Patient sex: M
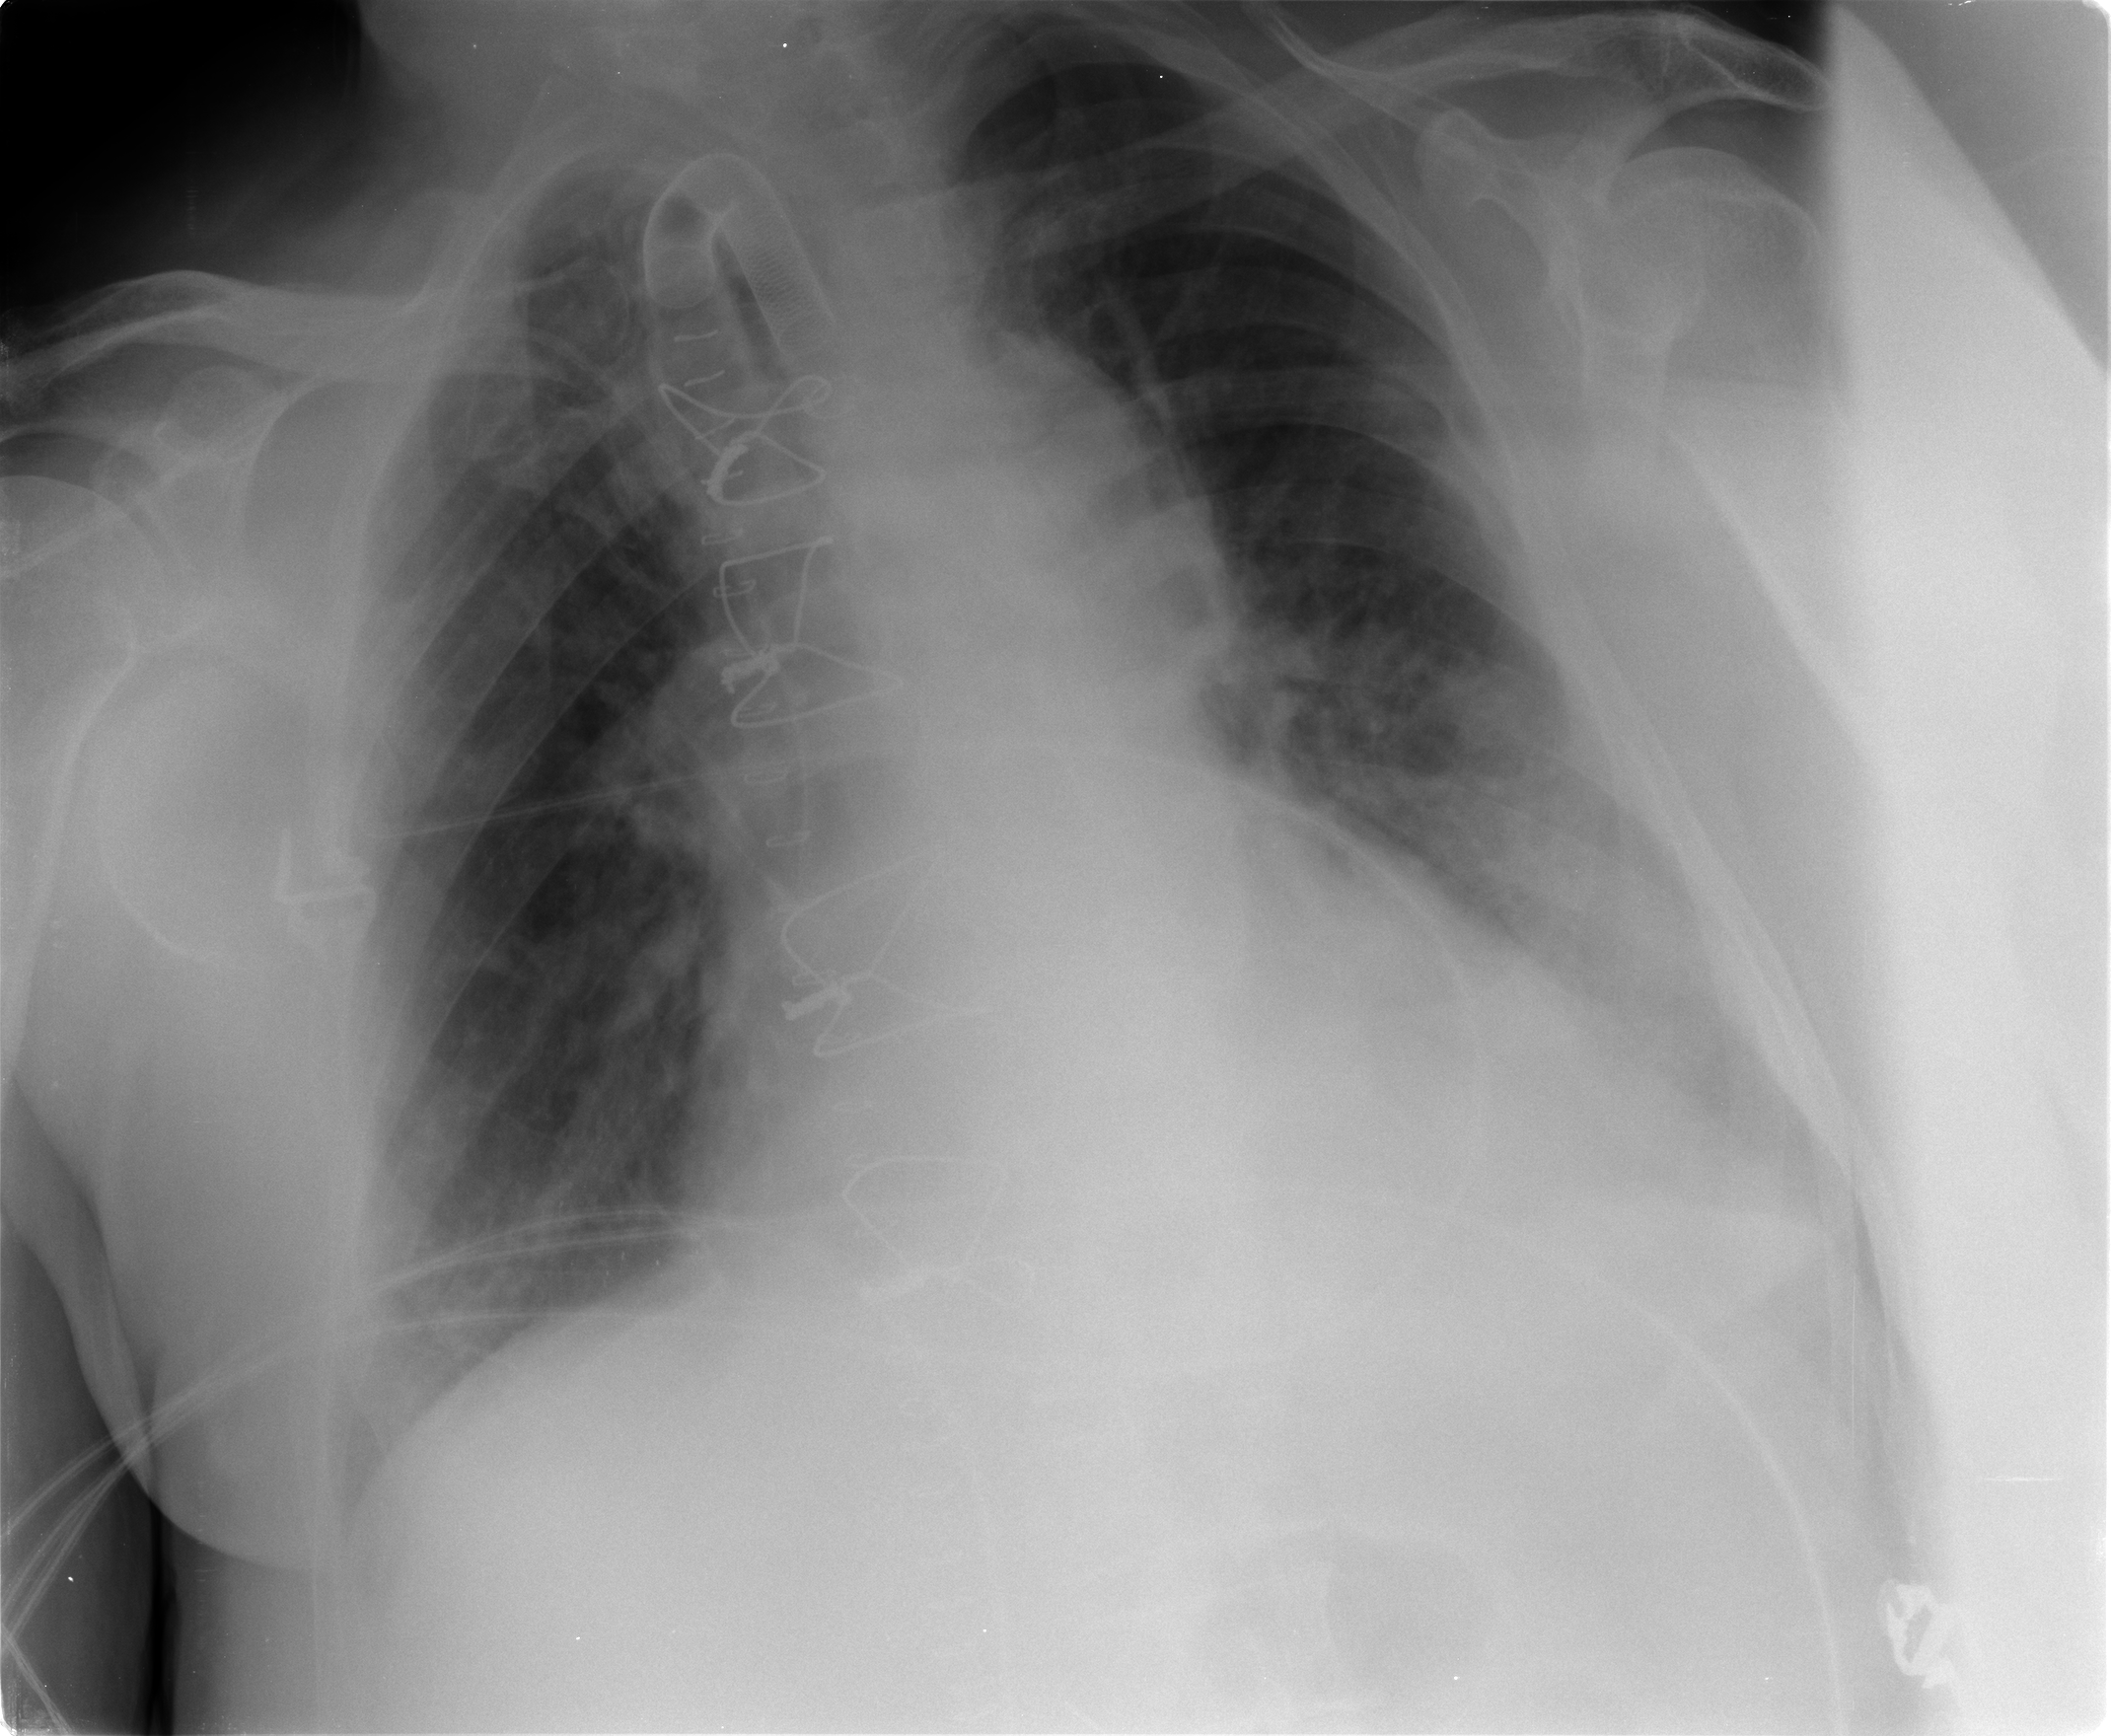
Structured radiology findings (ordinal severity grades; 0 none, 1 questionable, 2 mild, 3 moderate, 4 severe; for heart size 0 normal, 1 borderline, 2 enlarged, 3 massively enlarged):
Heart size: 2
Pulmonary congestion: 0
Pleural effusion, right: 0
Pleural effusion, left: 2
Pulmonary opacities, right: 0
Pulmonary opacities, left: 1
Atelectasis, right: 0
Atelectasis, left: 2